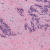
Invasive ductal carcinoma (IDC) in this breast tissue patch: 1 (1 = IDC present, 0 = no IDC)